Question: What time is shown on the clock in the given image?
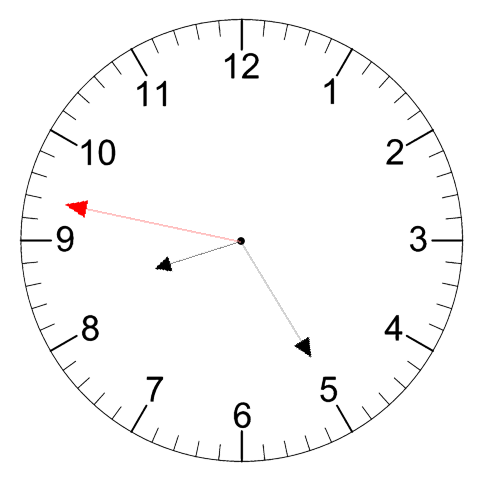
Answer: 08:24:47